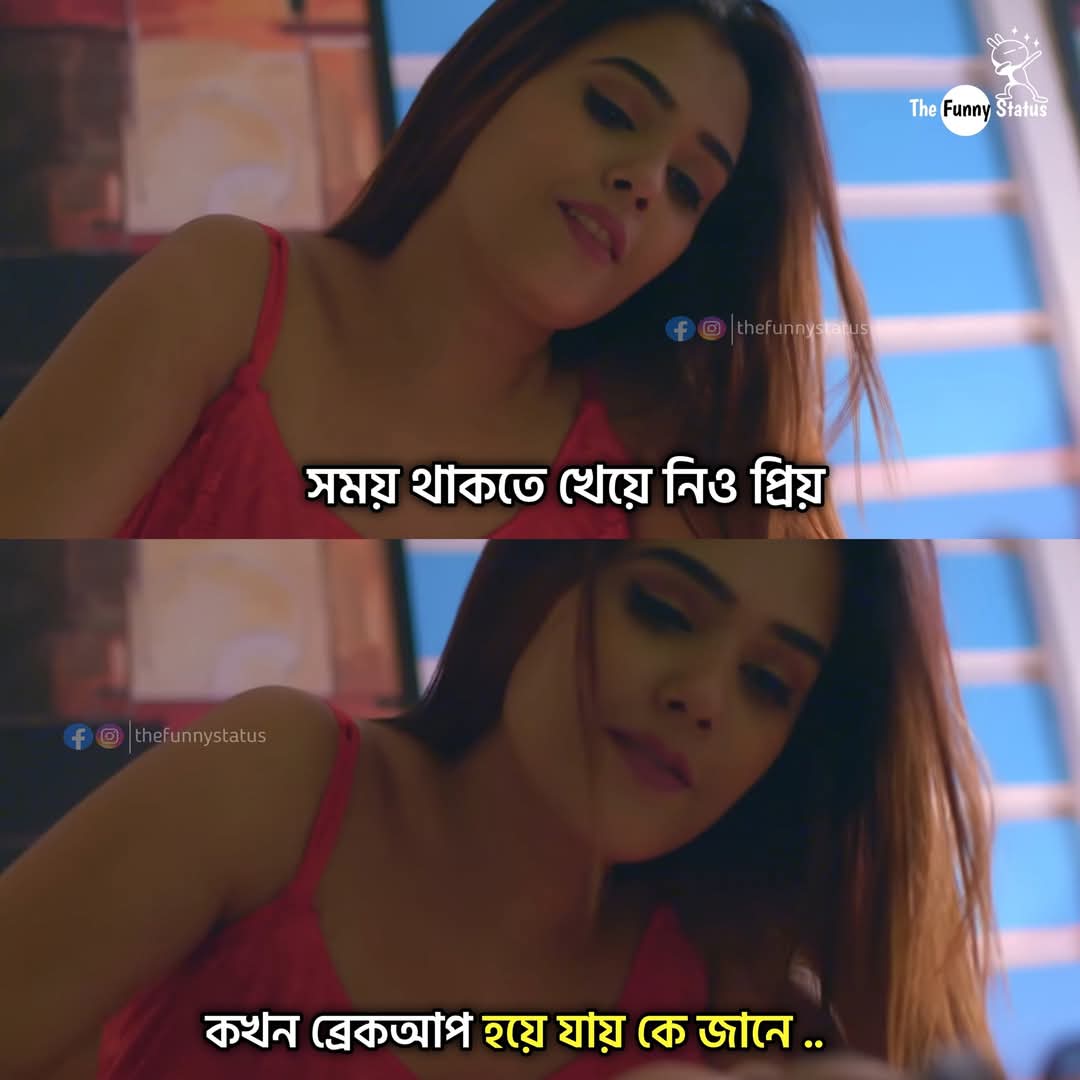
Text: সময় থাকতে খেয়ে নিও প্রিয়
কখন ব্রেকআপ হয়ে যায় কে জানে ..
Label: Non Hate